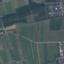
Label: PermanentCrop